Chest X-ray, AP view. Patient: 35 years old, sex F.
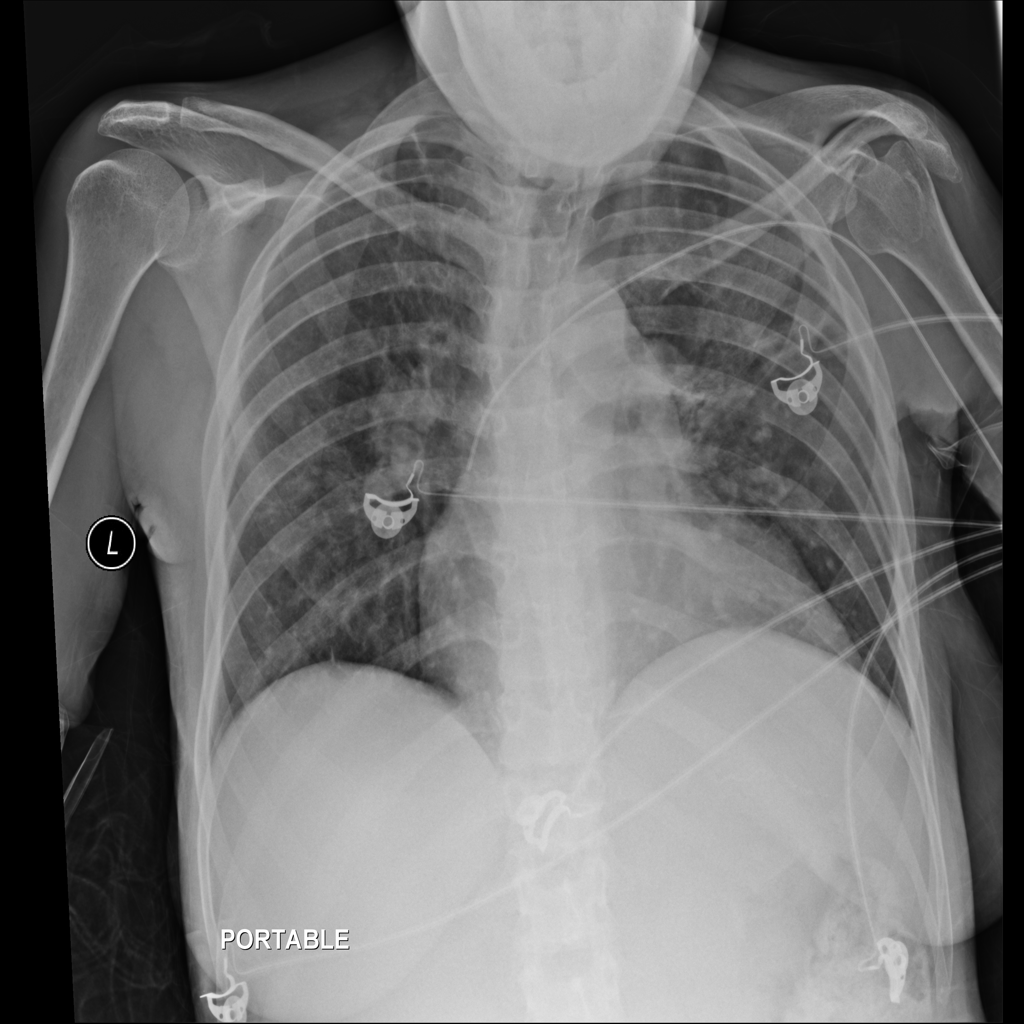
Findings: No Finding